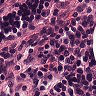
Metastatic tissue present: no